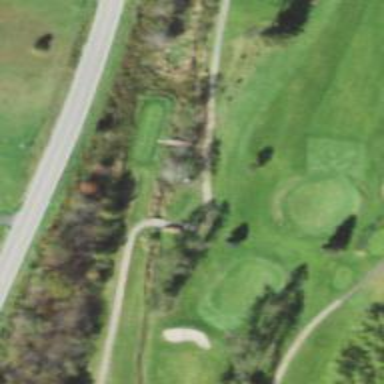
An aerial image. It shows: Path used for both walking and golf.